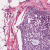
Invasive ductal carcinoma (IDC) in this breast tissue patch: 1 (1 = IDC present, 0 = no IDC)